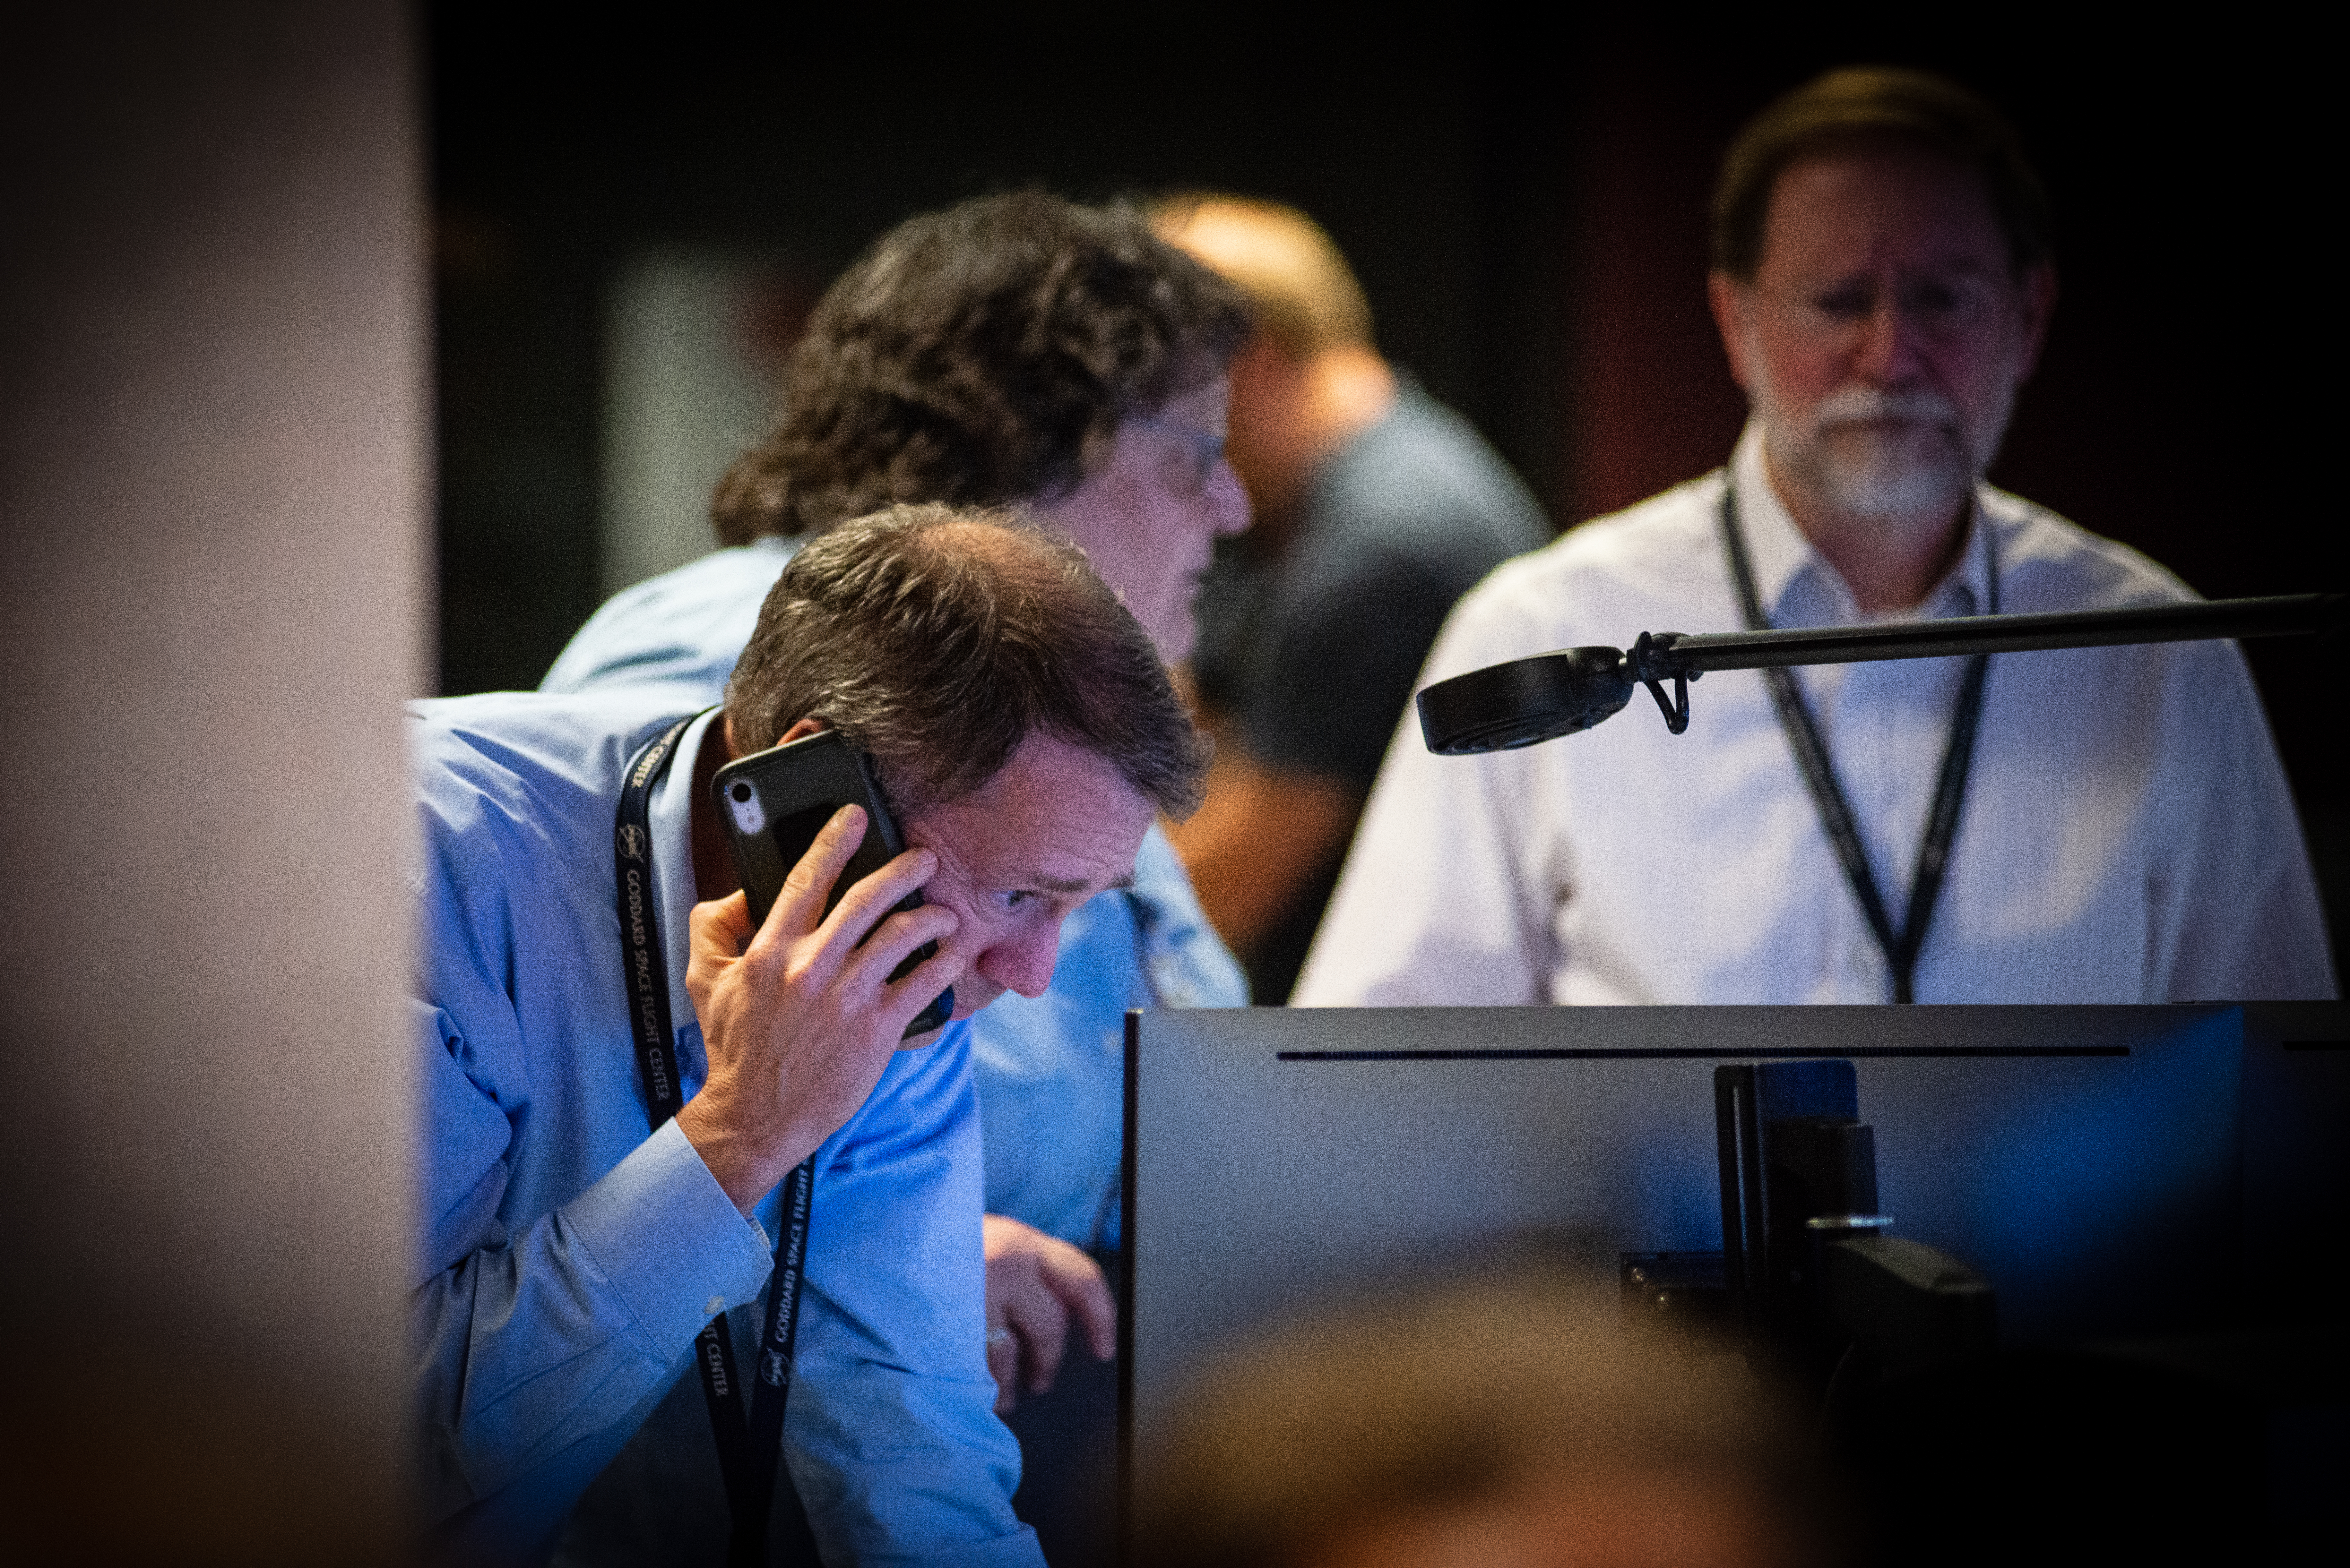
NASA Begins Switch to Backup Spacecraft Hardware Hubble, NASA, NASA Goddard